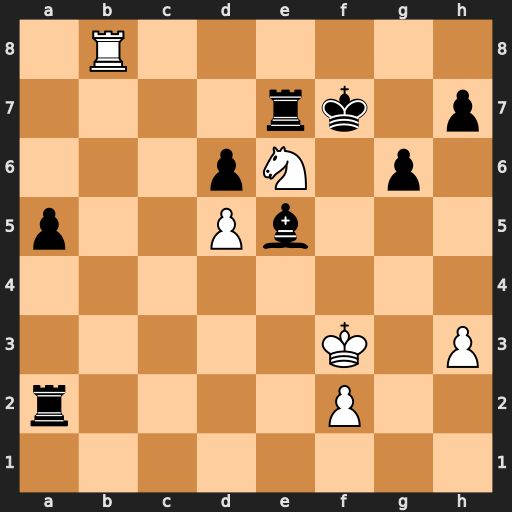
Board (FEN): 1R6/4rk1p/3pN1p1/p2Pb3/8/5K1P/r4P2/8
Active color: w
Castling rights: -
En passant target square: -
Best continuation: Rf8#